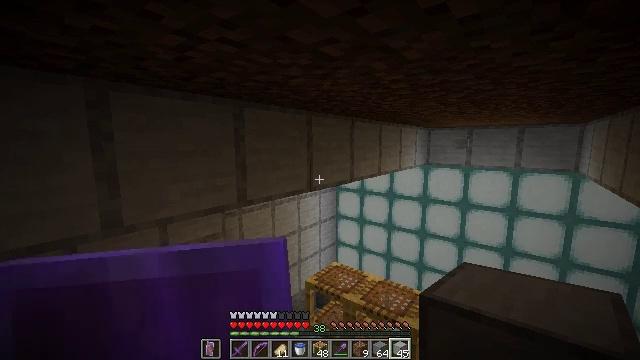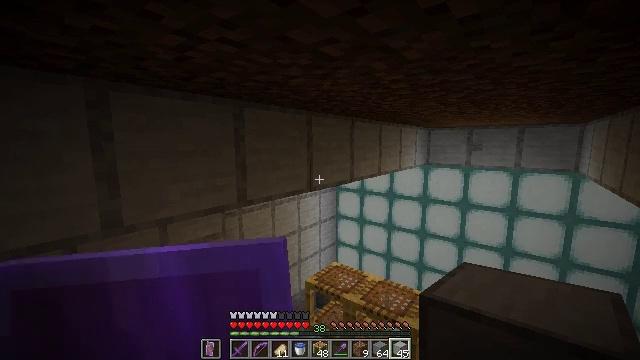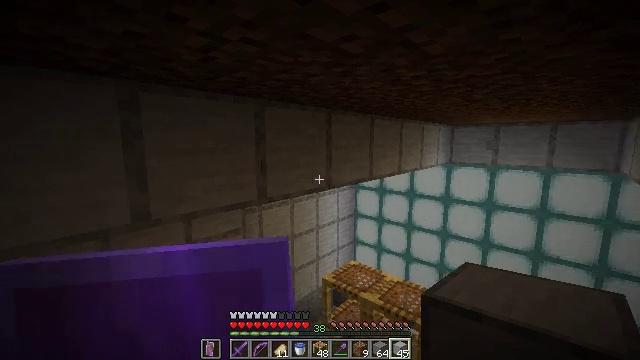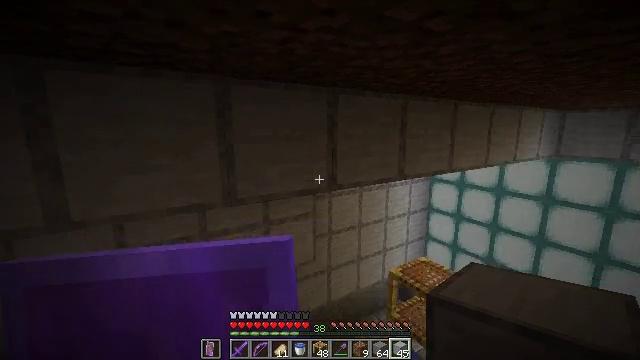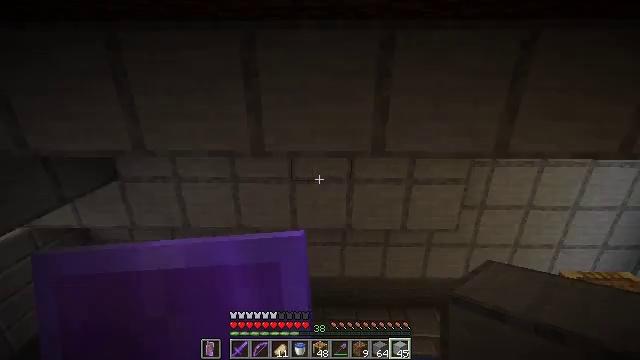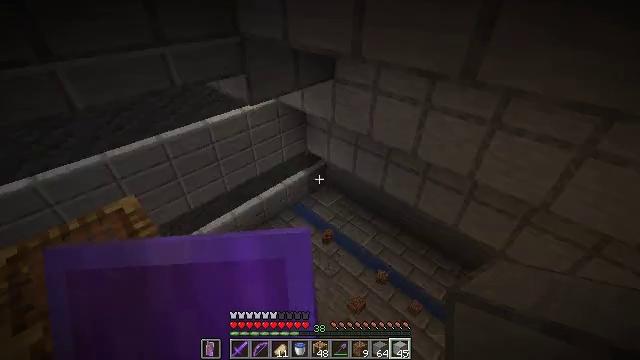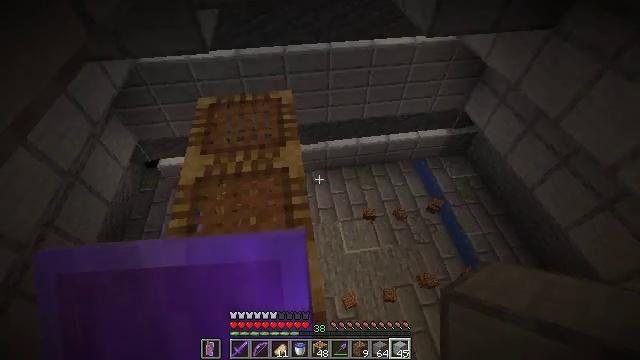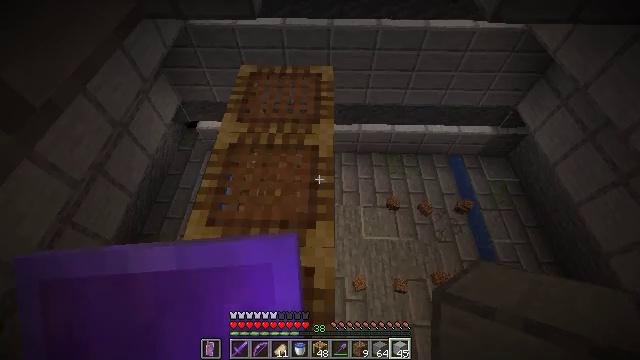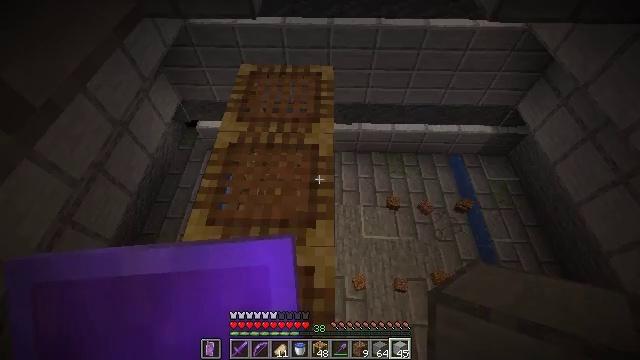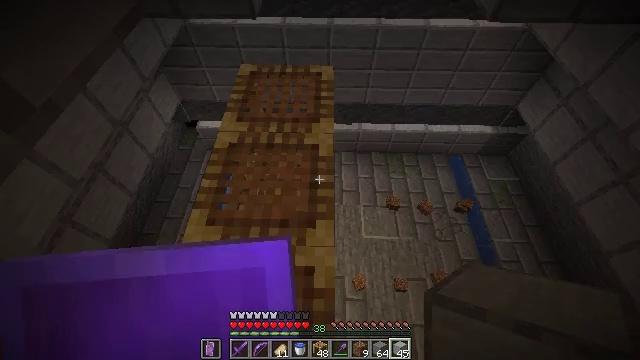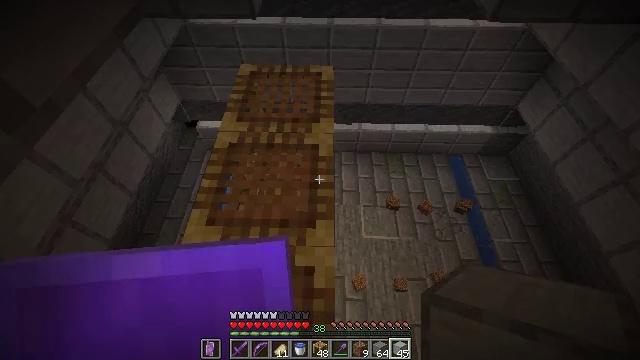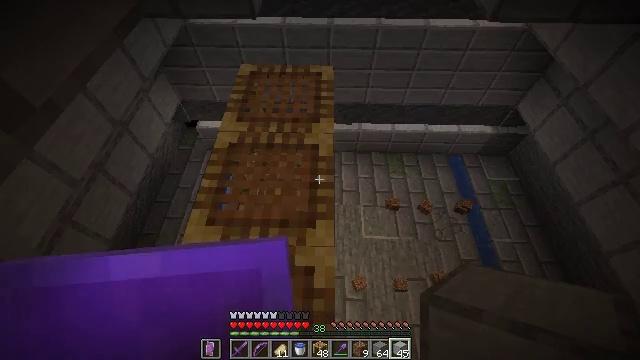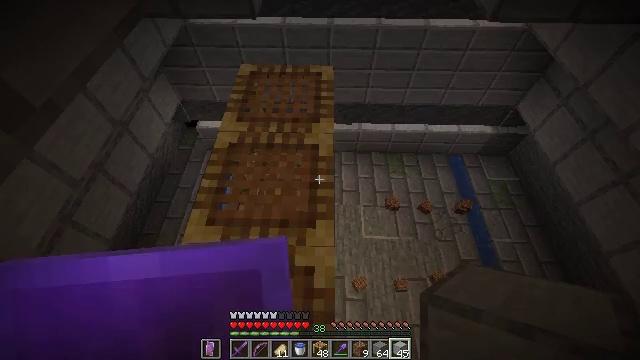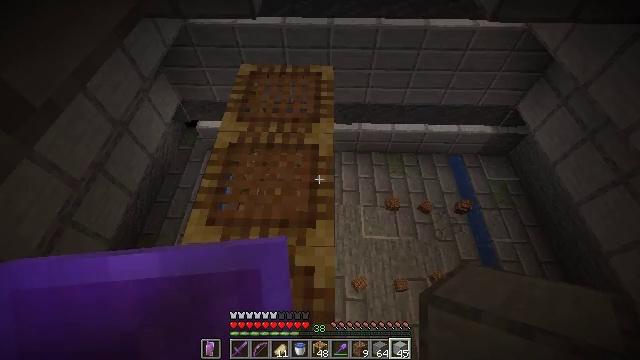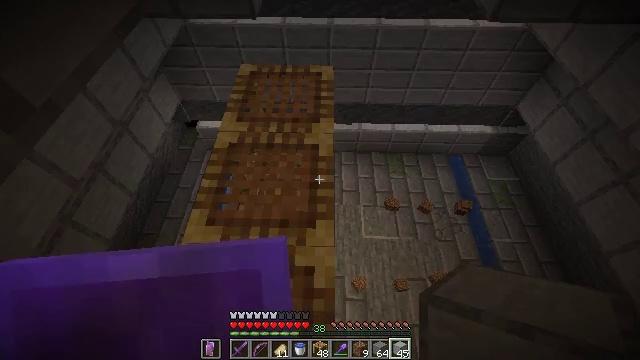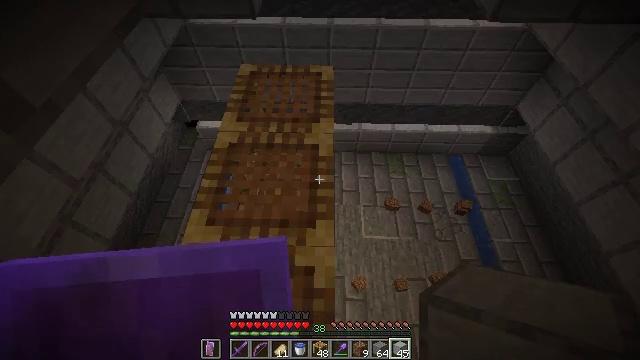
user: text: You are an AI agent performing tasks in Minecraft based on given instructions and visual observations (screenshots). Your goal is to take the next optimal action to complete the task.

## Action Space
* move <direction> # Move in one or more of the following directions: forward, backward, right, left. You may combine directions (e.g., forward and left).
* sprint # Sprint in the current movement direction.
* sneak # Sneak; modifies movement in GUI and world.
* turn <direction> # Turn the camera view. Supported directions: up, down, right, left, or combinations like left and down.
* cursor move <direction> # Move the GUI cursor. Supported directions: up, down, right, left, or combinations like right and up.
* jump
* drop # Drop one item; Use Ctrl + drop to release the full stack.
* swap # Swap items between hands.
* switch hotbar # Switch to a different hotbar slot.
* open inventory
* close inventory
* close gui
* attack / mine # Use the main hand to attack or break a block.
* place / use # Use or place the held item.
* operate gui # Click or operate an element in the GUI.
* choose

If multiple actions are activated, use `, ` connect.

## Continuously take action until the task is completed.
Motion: motion action
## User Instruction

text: Craft several smooth stone slab on the crafting table.
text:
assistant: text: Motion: no_op
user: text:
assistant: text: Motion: turn left
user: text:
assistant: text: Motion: turn left and down
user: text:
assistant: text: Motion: turn left and down
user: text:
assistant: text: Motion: turn left and down
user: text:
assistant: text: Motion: turn left and down
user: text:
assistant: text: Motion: turn left and down
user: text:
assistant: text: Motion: no_op
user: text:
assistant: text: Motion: no_op
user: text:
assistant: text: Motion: no_op
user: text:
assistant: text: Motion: no_op
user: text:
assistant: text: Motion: no_op
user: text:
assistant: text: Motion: no_op
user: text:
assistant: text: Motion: no_op
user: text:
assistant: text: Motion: no_op
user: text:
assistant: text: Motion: no_op
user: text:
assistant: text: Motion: no_op
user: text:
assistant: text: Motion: move forward
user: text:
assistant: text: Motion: move forward
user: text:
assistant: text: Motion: move forward
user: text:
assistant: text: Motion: move forward
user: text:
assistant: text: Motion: move forward
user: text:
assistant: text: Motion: move forward
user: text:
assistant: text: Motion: move forward and move right
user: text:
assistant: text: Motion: move forward and move right
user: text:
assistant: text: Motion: move right
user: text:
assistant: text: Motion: move right
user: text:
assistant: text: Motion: no_op
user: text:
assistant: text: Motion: no_op
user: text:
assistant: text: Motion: no_op